Aerial crown-view tile of a tropical tree (Barro Colorado Island, Panama), acquired 20250715:
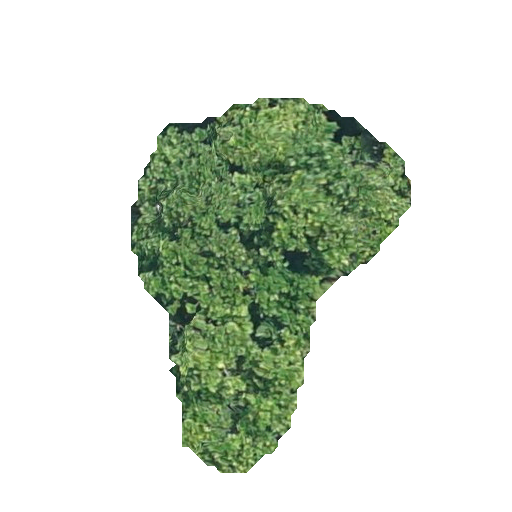
Species: Anacardium excelsum
GBIF accepted scientific name: Anacardium excelsum
Crown area: 95.206 m²